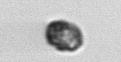
Label: Dinophyceae